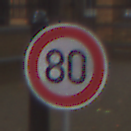
Verkehrszeichen: Geschwindigkeit80
Umgebung: Outdoor, Urban
Tageszeit: MorningAfternoon
Wetter: Overcast
Licht: Natural
Jahreszeit: NotSpecified
Kontrast: LowContrast